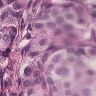
Metastatic tissue present: yes